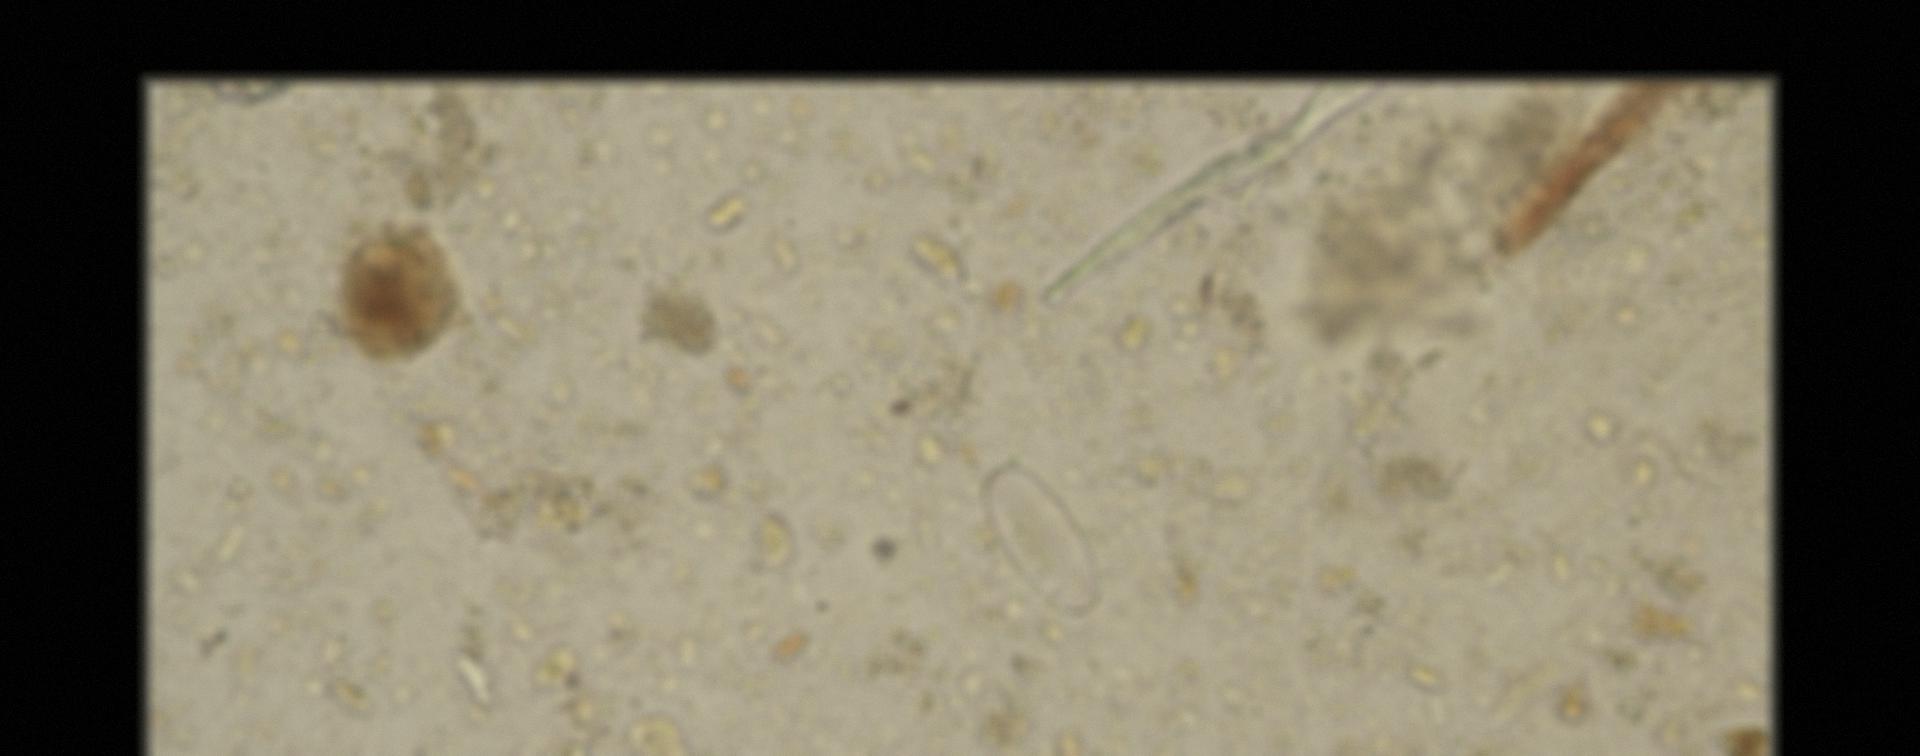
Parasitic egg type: Enterobius vermicularis